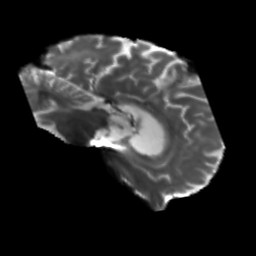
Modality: T2w
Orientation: sagittal
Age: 55
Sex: male
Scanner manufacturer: siemens
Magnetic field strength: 3 T
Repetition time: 5.25 s
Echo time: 0.08 s